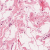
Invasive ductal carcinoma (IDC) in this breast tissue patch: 0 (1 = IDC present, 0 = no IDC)